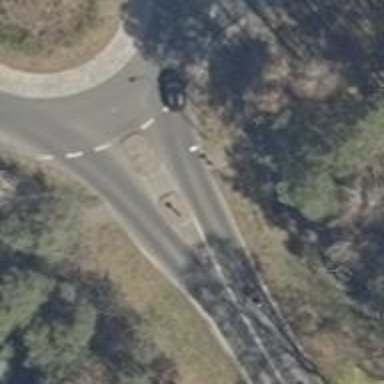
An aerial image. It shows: Secondary road with asphalt surface.